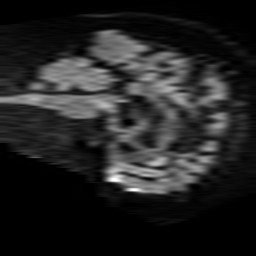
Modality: TRACE
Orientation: sagittal
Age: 74
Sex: male
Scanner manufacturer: philips
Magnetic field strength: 1.5 T
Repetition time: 3.837 s
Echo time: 0.09719 s